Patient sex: M
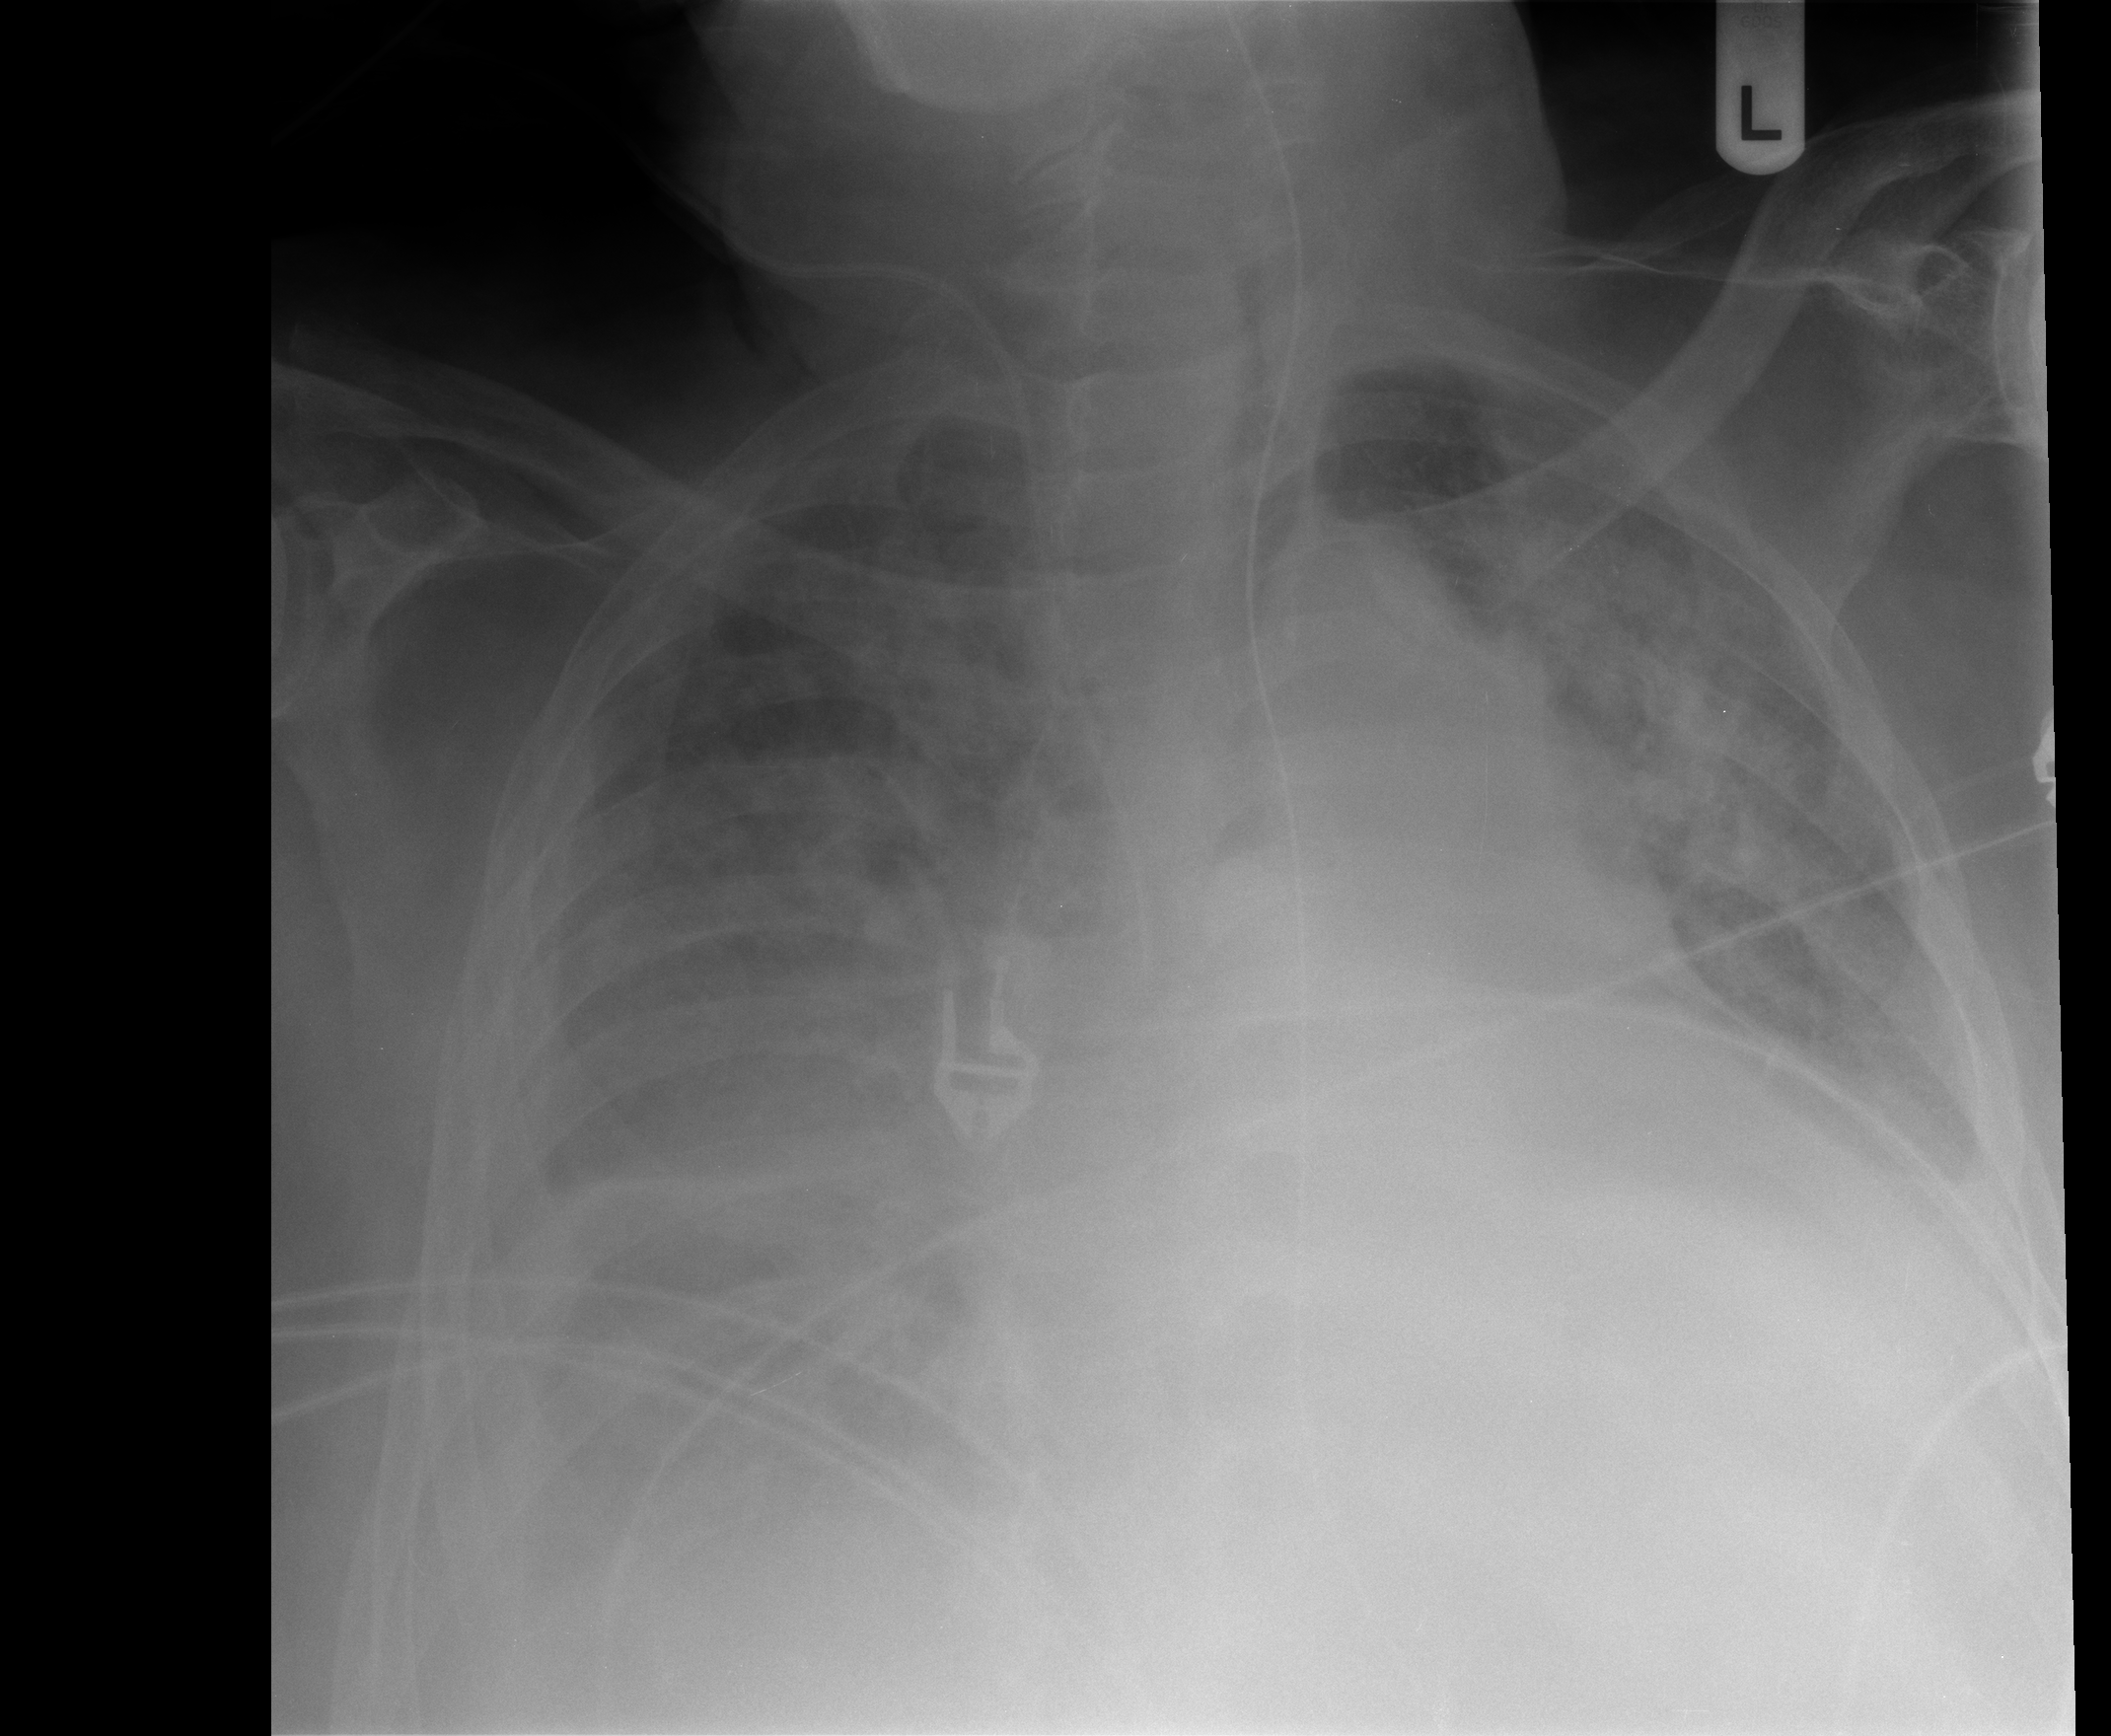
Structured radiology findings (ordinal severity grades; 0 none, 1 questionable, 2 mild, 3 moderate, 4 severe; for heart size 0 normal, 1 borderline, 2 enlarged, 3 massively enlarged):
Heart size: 3
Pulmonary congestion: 3
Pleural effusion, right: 3
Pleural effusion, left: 3
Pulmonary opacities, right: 4
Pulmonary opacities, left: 4
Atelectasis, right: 3
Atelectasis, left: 3